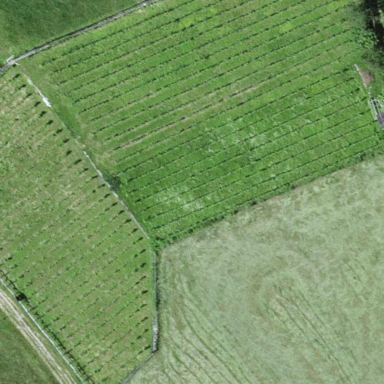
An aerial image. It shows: Vineyard where grapes are grown.